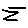
Label: zigzag